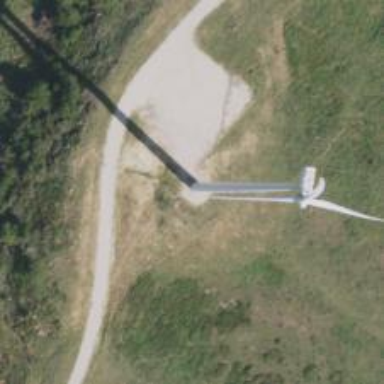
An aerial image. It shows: Wind generator powered by horizontal-axis wind turbine.